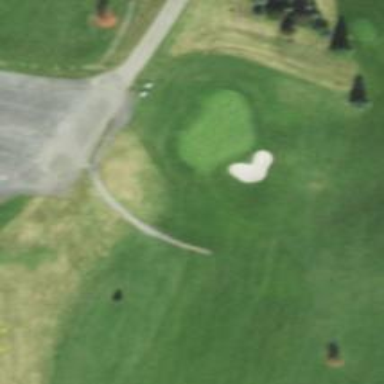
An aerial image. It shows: View of golf hole.